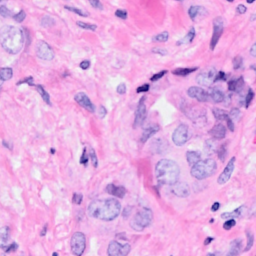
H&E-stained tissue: Breast